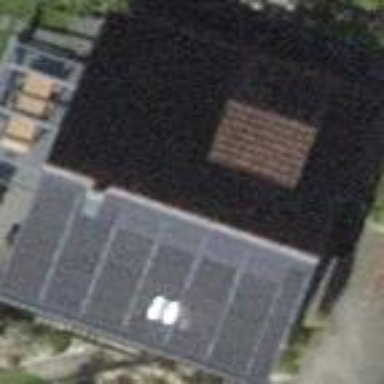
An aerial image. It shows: Detached building with gabled roof.